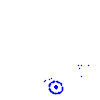
Particle: proton